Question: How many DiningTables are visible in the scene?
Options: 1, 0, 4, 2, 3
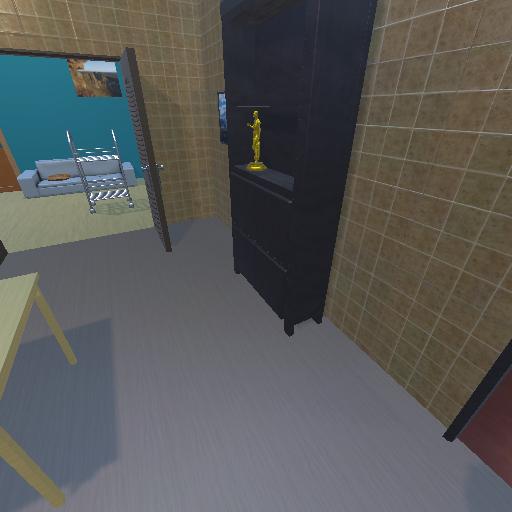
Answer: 1